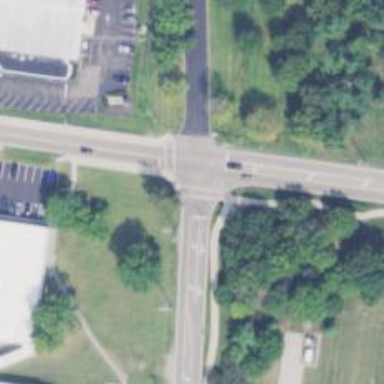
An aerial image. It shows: Marked footway crossing with lines.